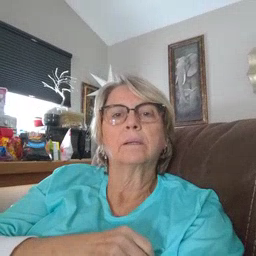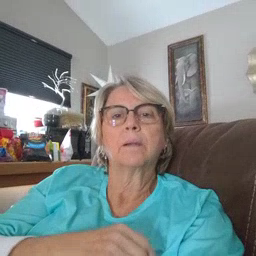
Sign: donkey